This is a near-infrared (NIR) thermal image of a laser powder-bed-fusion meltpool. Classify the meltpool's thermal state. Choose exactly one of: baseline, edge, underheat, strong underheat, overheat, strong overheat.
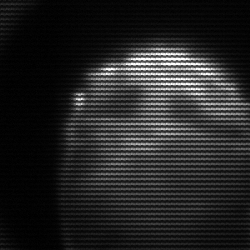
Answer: edge